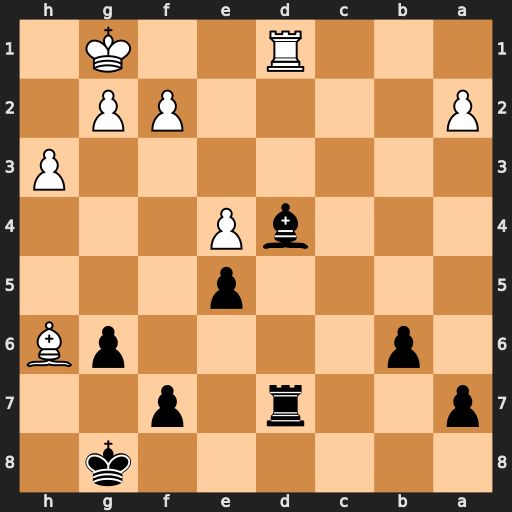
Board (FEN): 6k1/p2r1p2/1p4pB/4p3/3bP3/7P/P4PP1/3R2K1
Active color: b
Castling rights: -
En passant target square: -
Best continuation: Bxf2+ Kxf2 Rxd1